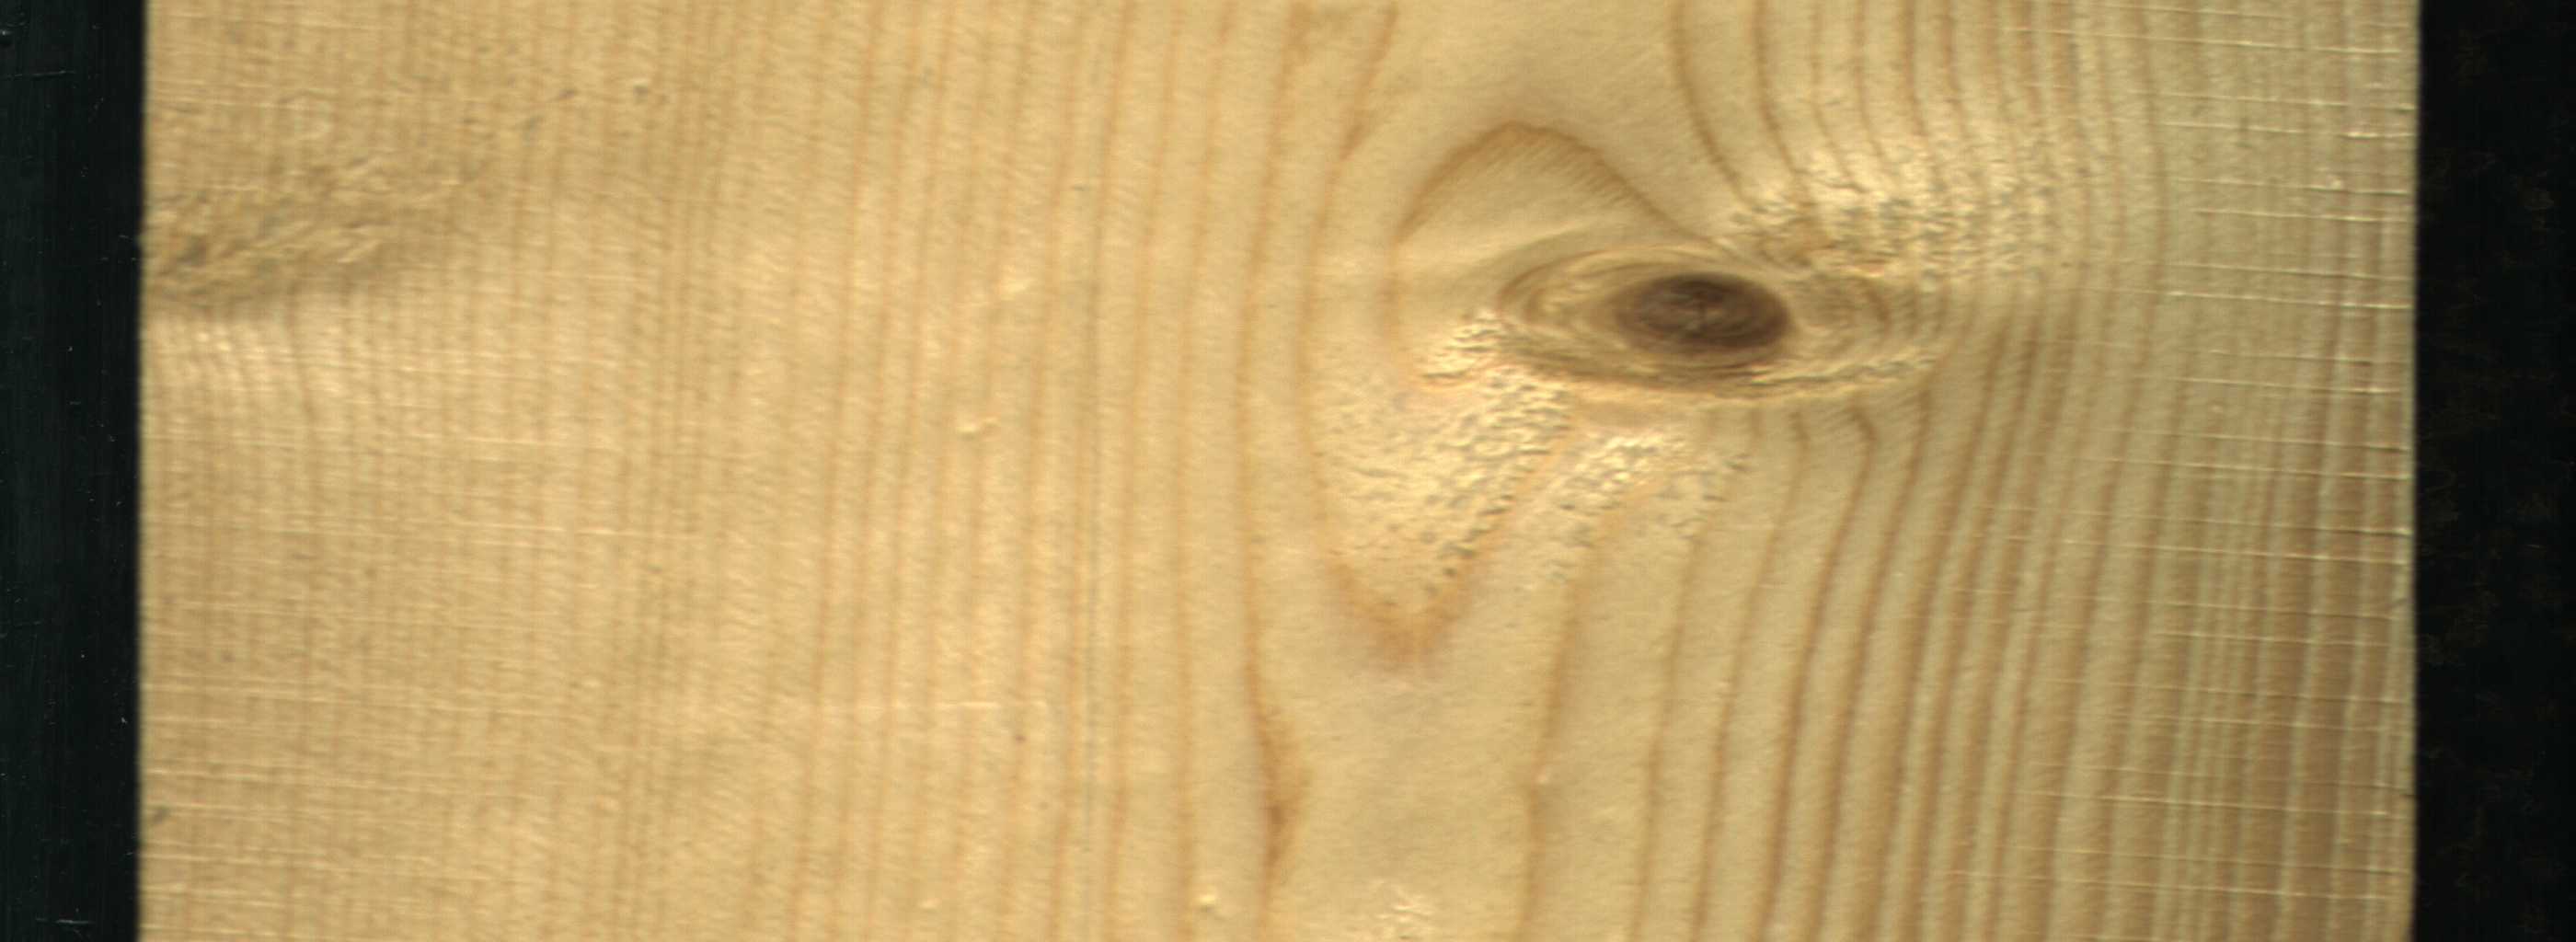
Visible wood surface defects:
Live_Knot